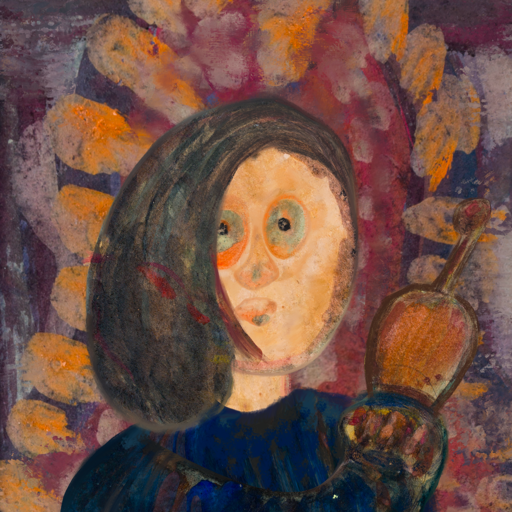
Background: Doll, Head And Neck Front: Childish, Face Front: Childish, Bust: Pipe, Hair Front: Gypsy_Mother, Head Accessory: Blank, Second Necklace: Blank, Necklace: Blank, Baby: Blank